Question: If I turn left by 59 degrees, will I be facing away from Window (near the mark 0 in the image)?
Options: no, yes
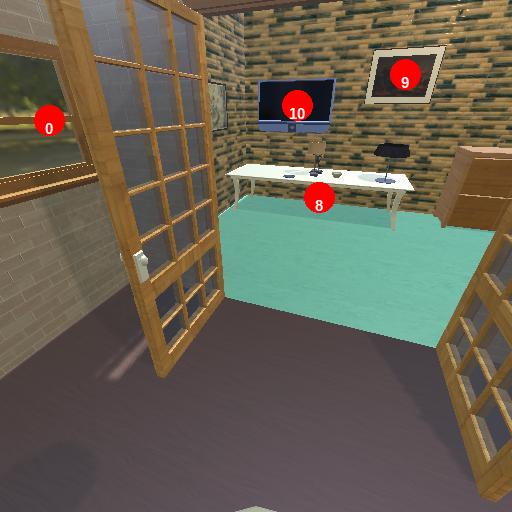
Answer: no